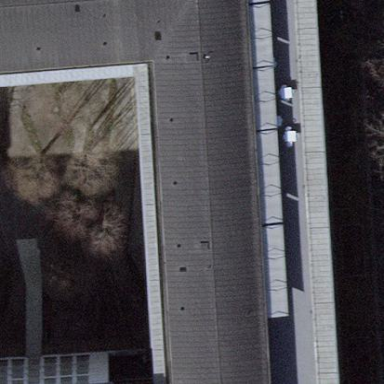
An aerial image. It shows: Flat-roofed commercial building.